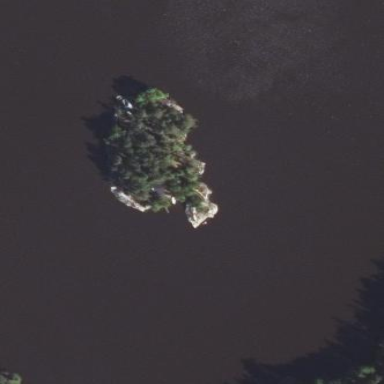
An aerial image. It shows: Islet.